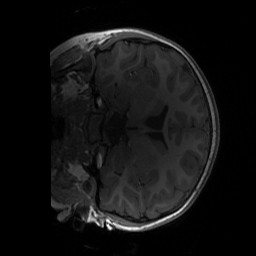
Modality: T1w
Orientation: coronal
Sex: male
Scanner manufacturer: siemens
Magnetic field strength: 3 T
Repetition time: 1.9 s
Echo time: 0.00243 s